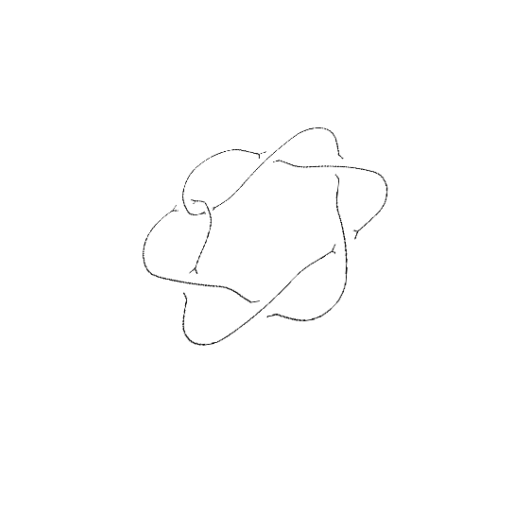
Crossing number: 7